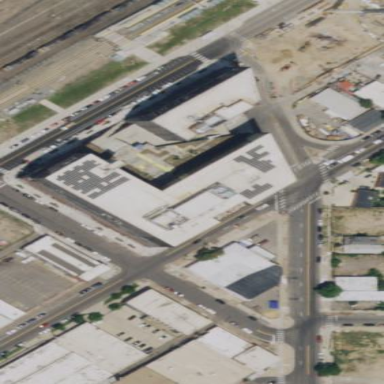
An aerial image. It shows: Tan colored commercial building.